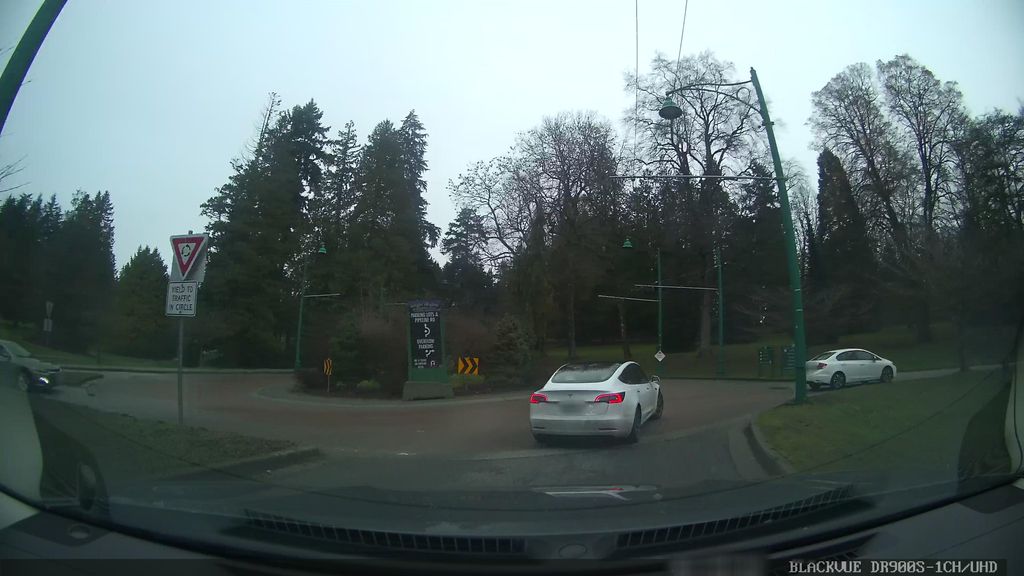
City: vancouver